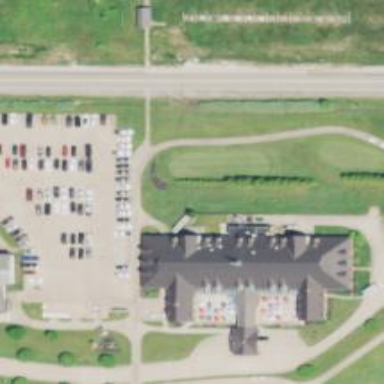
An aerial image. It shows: Path for both road and golf.